Question: Is there a way to programmatically clear a selection box in Mobile Safari? I tried 'window.getSelection().removeAllRanges()' as suggested by the answers to another Stack Overflow question, <URL>, the selection box remains on screen:

I also tried 'window.getSelection().collapse()', but that did not work.
I am testing iOS 7.1 Simulator as well as Mobile Safari on an iPad running iOS 7.1.1.
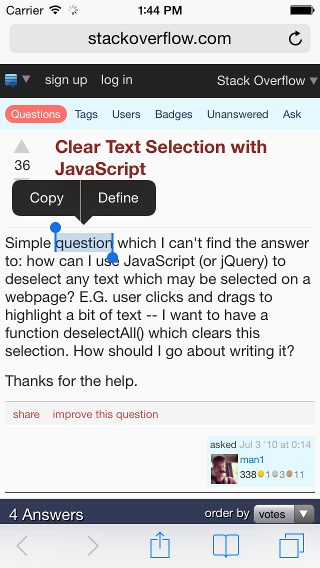
Answer: This has been a known bug in Mobile Safari since 2010! <URL>
The year is now 2018 and this is still a bug. (iOS 10.2.2)
In areas where it was not needed, removing 'event.preventDefault()' helped.